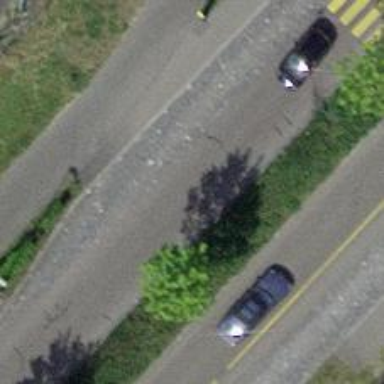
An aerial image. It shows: Secondary road with asphalt surface.